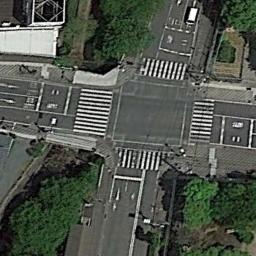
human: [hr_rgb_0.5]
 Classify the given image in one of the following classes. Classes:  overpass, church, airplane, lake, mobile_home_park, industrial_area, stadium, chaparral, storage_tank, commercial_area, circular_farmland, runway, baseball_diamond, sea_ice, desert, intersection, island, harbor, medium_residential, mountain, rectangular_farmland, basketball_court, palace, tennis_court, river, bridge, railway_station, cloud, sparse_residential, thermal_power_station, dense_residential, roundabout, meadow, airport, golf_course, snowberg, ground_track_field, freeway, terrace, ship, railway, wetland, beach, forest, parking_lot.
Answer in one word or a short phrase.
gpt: intersection